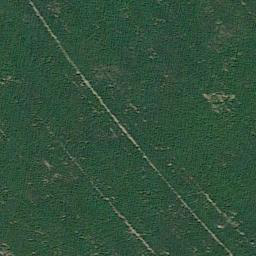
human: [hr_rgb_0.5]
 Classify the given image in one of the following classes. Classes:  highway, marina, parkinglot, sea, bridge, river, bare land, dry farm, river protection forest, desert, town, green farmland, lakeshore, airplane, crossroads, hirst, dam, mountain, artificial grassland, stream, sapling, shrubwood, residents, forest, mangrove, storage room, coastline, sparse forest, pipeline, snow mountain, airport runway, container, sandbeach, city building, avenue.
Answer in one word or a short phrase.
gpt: artificial grassland